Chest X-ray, PA view. Patient: 51 years old, sex M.
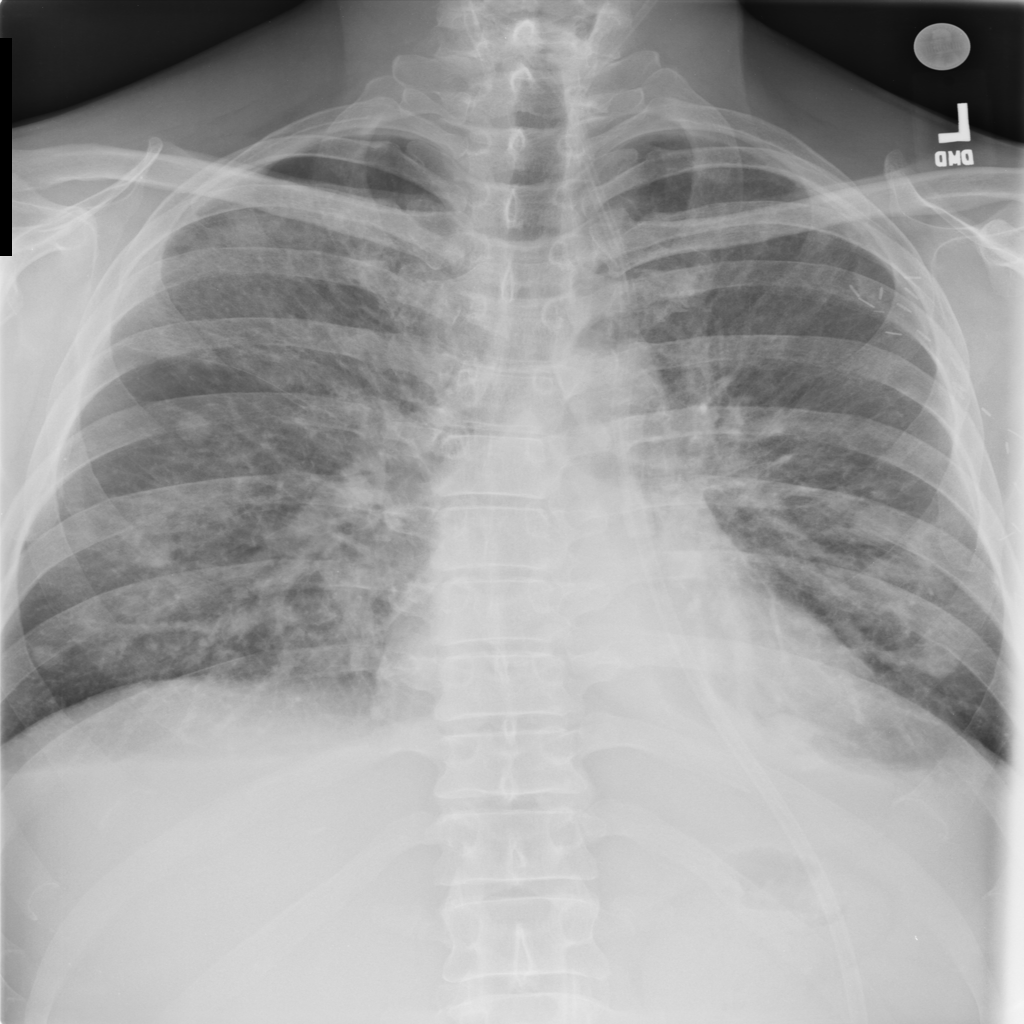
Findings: Infiltration